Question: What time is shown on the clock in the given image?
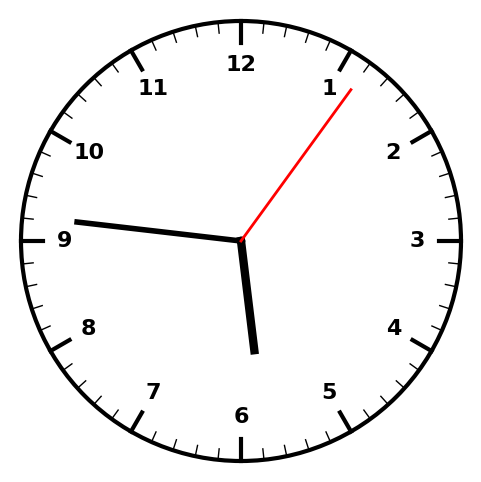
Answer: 05:46:06